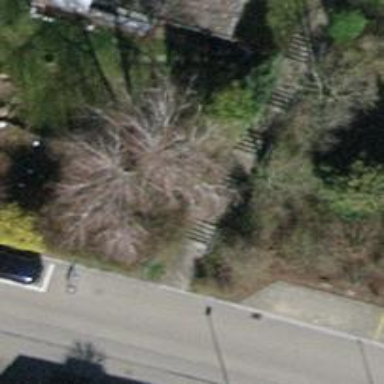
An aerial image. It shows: Road with steps.